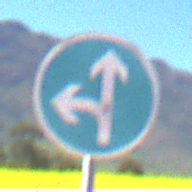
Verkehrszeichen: VorgeschriebeneFahrtrichtungGeradeausOderLinks
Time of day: MorningAfternoon
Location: Outdoor (RoadRail)
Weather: Clear
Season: NotSpecified
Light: Natural